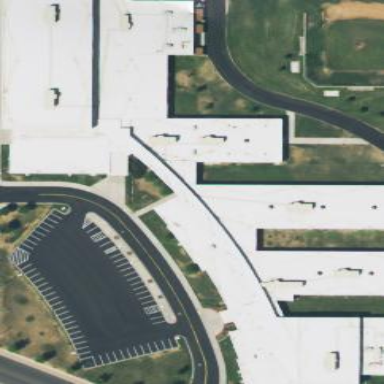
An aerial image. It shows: School building.